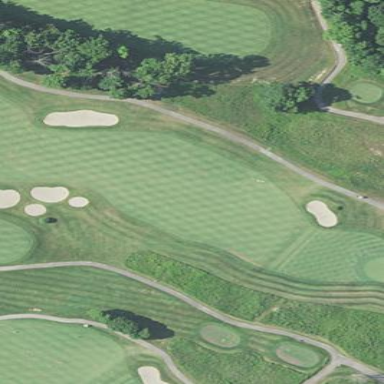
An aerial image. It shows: Golf fairway surrounded by grass.